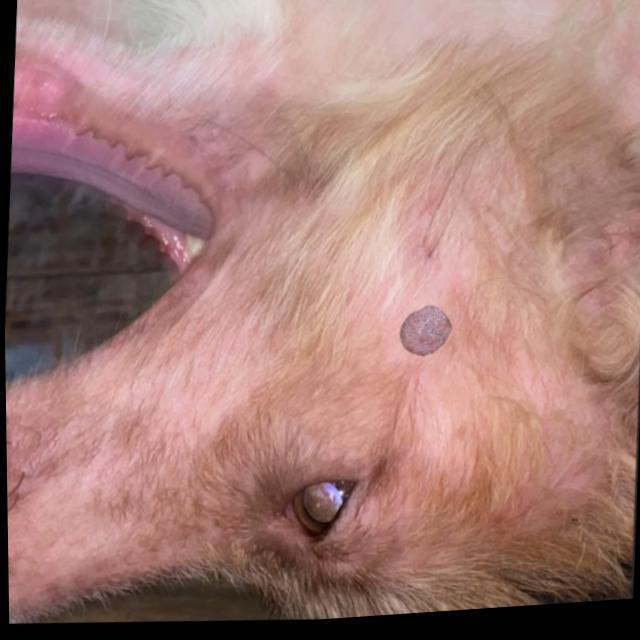
Canine ringworm (Dermatophytosis) — fungal infection caused by Microsporum or Trichophyton. Presents with circular alopecia, scaling, crusting, and broken hairs.